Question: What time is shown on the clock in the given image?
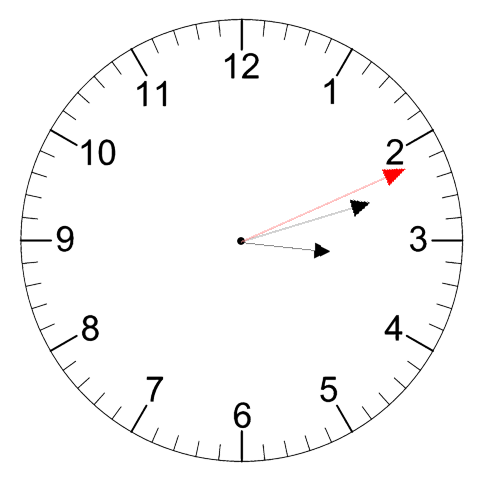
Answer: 03:12:11